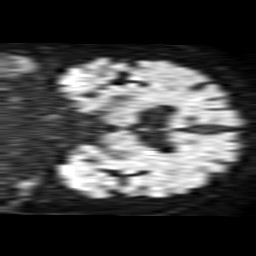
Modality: TRACE
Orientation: coronal
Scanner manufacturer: philips
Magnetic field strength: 1.5 T
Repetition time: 3.684 s
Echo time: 0.09411 s